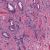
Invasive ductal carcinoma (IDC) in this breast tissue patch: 0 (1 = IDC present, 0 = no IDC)